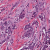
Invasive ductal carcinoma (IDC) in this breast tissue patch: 1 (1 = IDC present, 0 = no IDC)